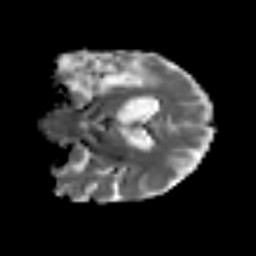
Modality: MD
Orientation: coronal
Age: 80
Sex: male
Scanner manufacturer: siemens
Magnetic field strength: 3 T
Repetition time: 6.1 s
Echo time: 0.101 s